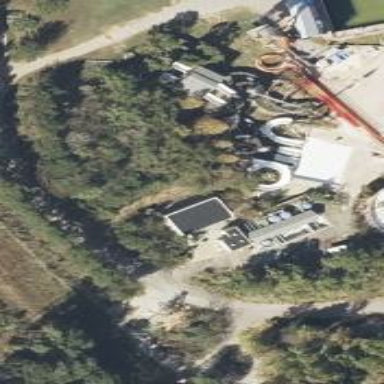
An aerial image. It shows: Water slide attraction.